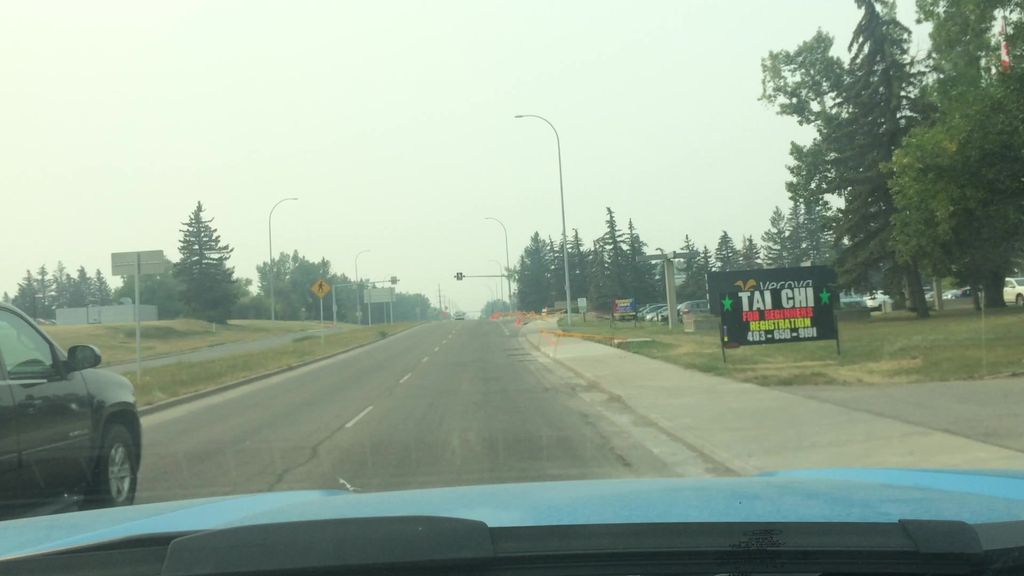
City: calgary